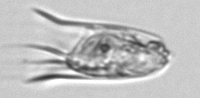
Label: Tintinnina